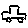
Label: car